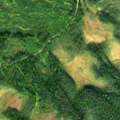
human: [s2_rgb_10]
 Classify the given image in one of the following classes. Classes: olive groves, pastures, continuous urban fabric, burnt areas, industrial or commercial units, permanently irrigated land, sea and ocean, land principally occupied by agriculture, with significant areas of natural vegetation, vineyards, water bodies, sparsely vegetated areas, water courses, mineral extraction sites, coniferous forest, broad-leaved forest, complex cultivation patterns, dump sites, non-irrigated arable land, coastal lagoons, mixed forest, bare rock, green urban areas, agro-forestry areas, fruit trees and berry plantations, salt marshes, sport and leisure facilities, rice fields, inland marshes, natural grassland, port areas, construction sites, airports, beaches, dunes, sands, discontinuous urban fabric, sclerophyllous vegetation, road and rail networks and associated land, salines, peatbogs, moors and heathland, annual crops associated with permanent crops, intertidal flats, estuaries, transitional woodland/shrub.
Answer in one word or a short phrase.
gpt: coniferous forest